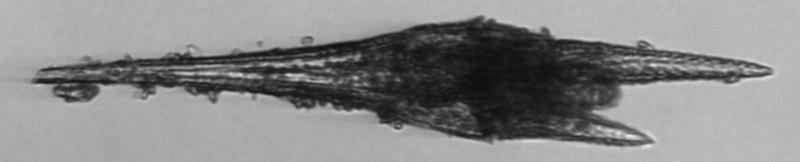
Label: Tripos_furca